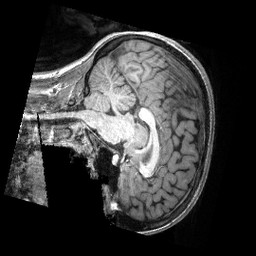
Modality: T1w
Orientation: sagittal
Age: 18
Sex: female
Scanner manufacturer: siemens
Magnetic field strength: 3 T
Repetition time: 2.3 s
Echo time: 0.00308 s